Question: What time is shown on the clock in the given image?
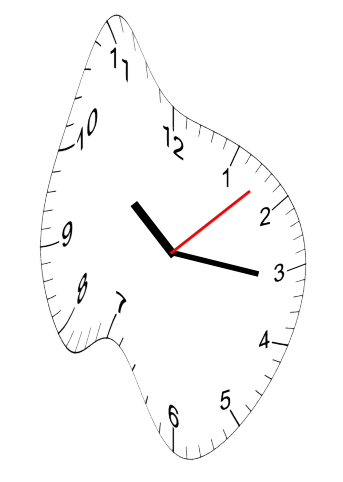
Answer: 10:16:08